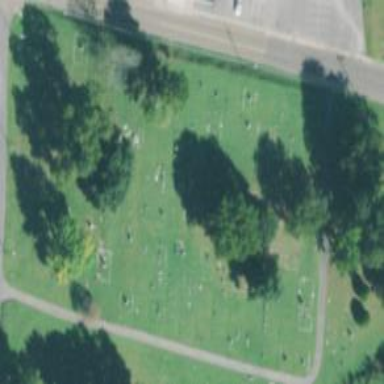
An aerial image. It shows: Cemetery.